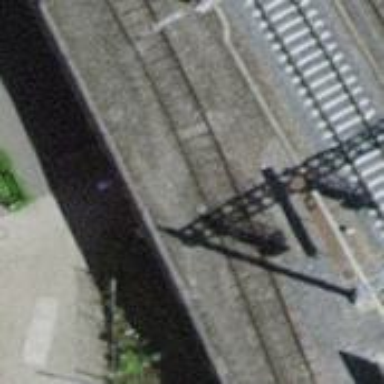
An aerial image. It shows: Railway yard with electrified tracks and single track.